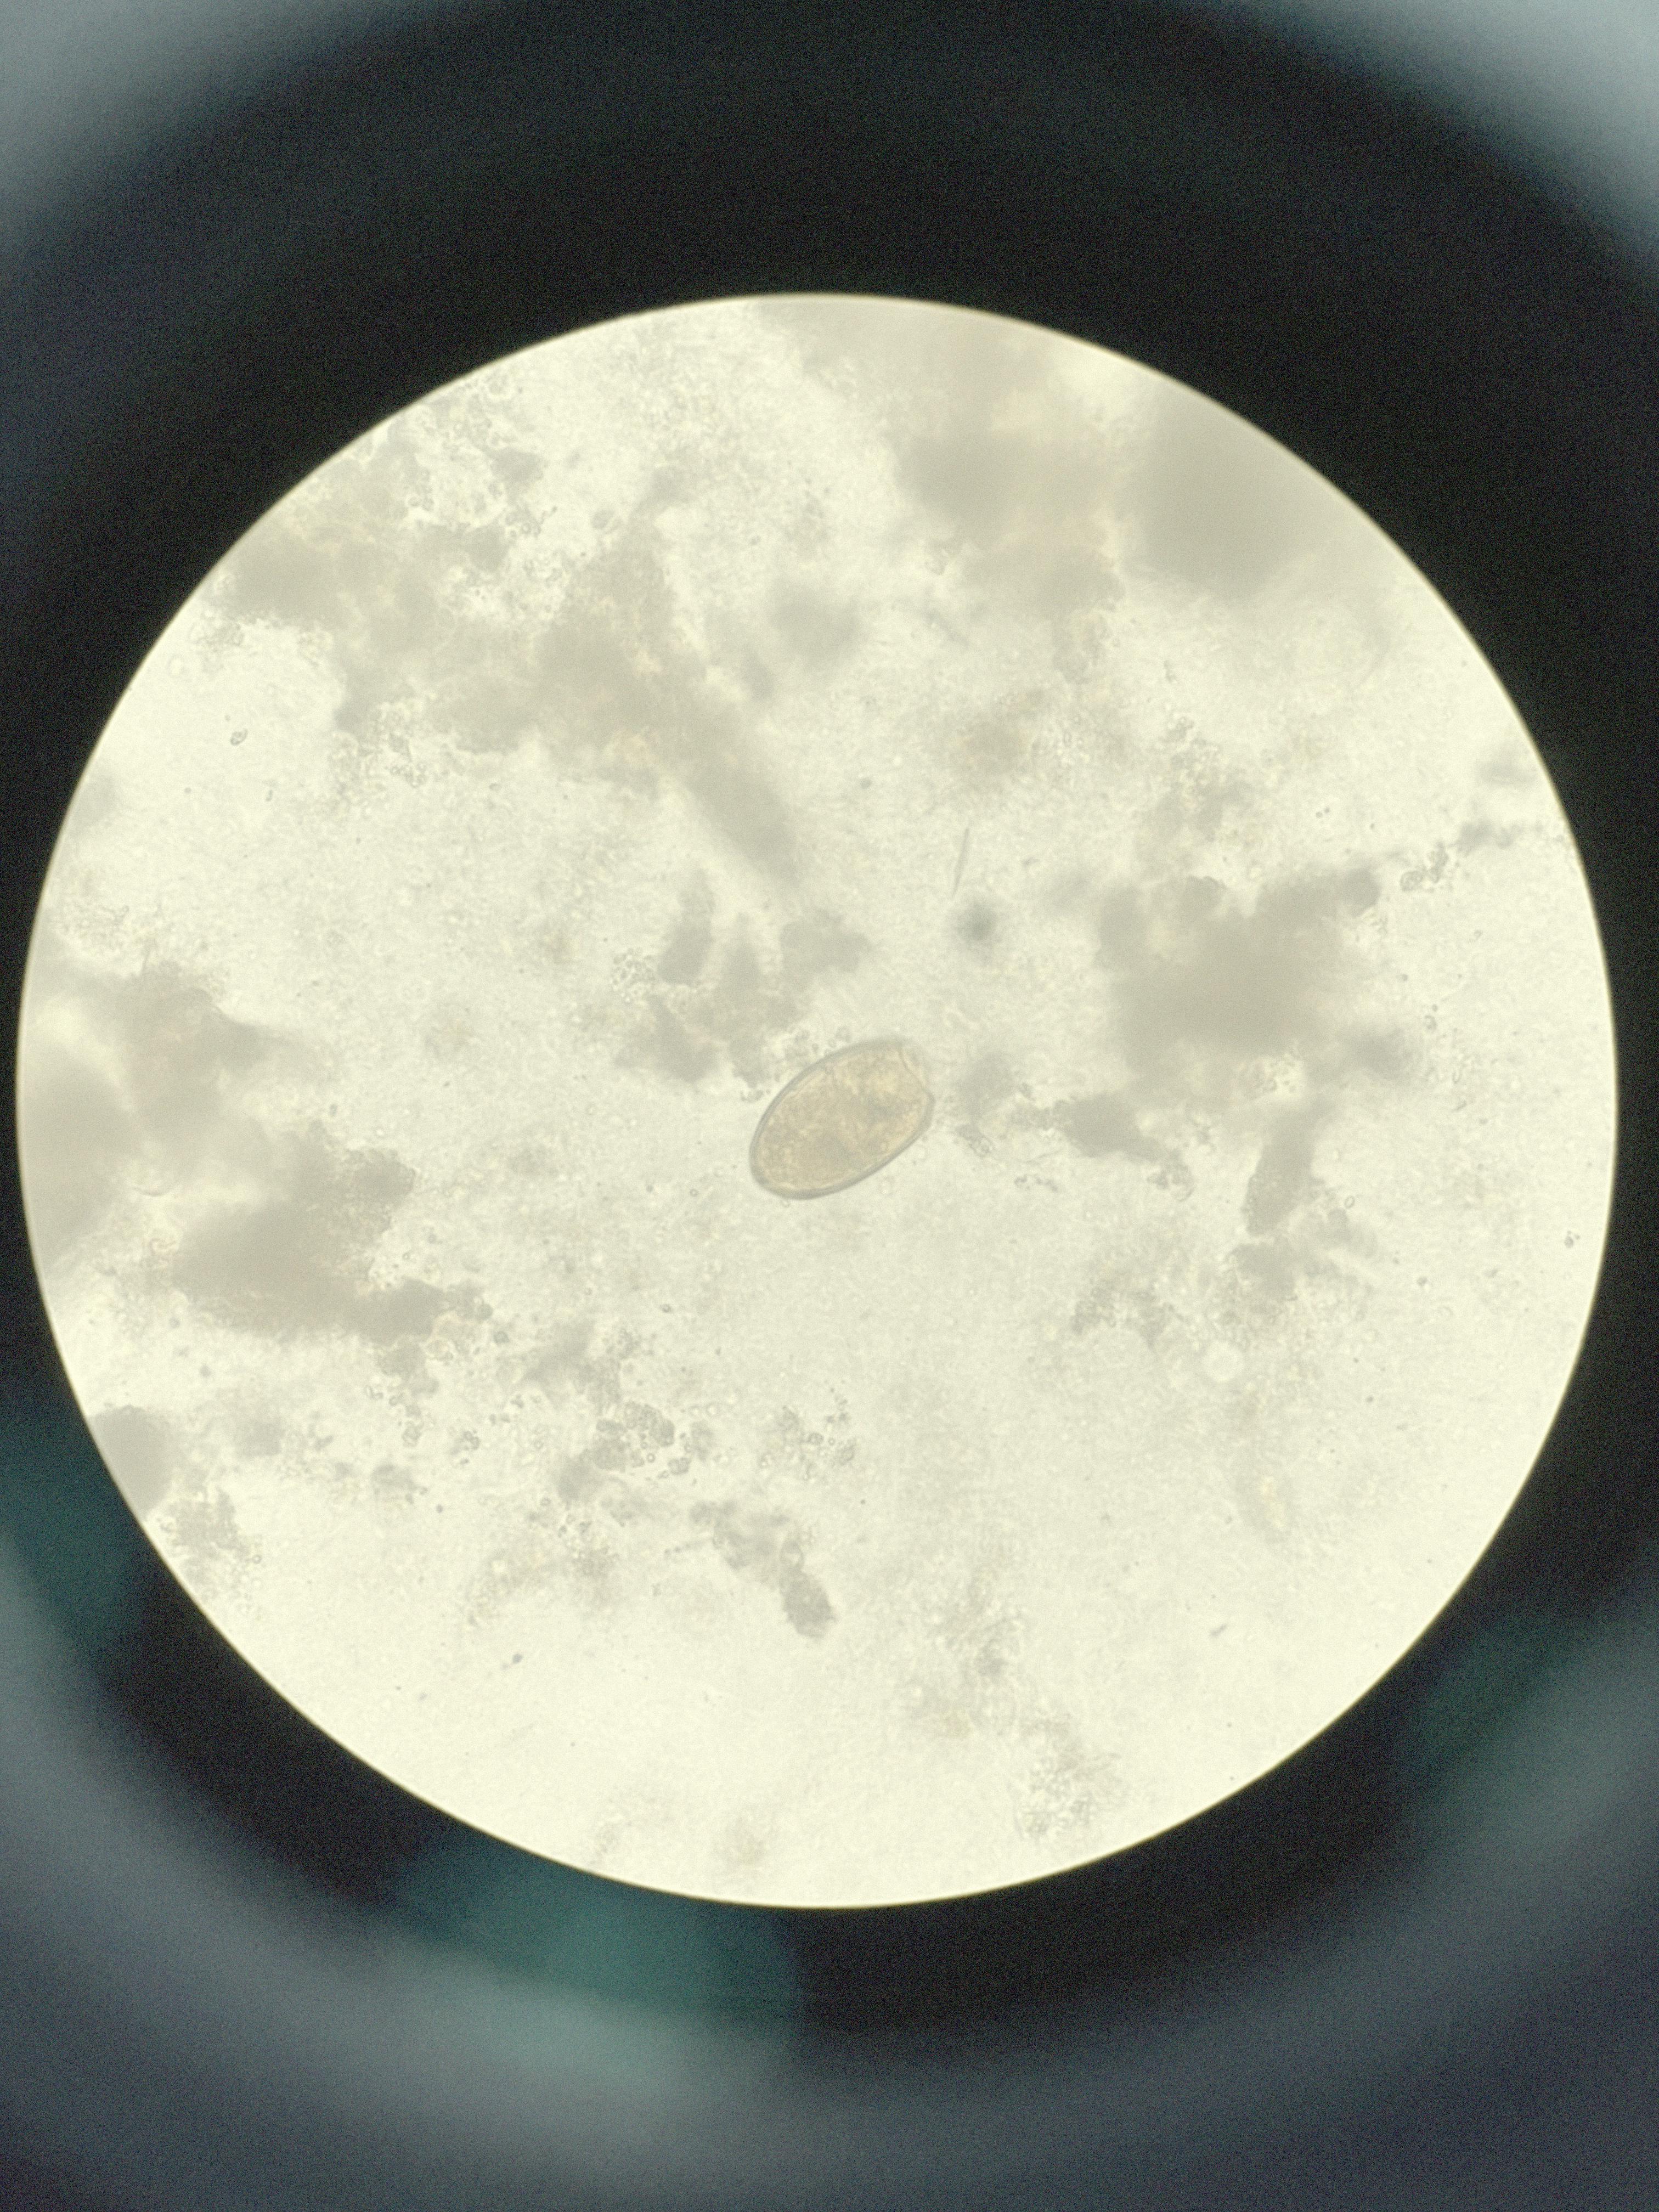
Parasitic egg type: Paragonimus spp